Question: Im using very good currency class in c#. Class working good, but when I need convert USD to IDR (Rupian Indonesian) I get this error
'''
"{lhs: "1,0 U.S. dollar",rhs: "9 708,73786 Indonesian rupiahs",error: "",icc: true}"
'''
Issue is caused from space in 9 708,73786. I think that I need remove space. This is code about class:
'''
public static class CurrencyConverter
{
public static string Convert(decimal amount, string from, string to)
{
WebClient web = new WebClient();
string url = string.Format("http://www.google.com/ig/calculator?hl=en&q={0}{1}=?{2}", amount, from.ToUpper(), to.ToUpper());
string response = web.DownloadString(url);
Regex regex = new Regex("rhs: \"(\d*(.|,)\d*)");
Match match = regex.Match(response);
return System.Convert.ToDecimal(match.Groups[1].Value).ToString();
}
}
'''
}
Probarly I need modify regex, but I dont know what change:
'''
new Regex("rhs: \"(\d*(.|,)\d*)")
'''
This is screenshot in visual studio 2010 (Windows Form)

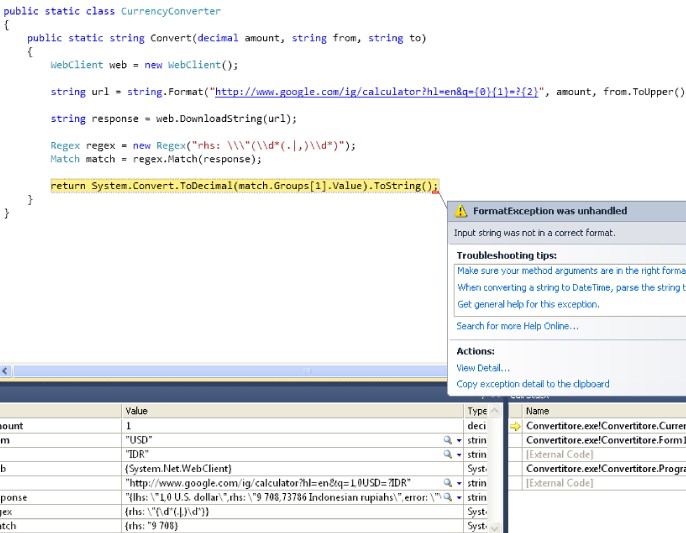
Answer: I recommend doing this:
'''
Regex regex = new Regex(@"(?<=rhs: "")(\d[\s,]?)+");
Match match = regex.Match(response);
string value = Regex.Replace(match.ToString(), @"\s", "");
return System.Convert.ToDecimal(value).ToString();
'''
Try it here: <URL>